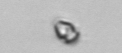
Label: Heterocapsa_rotundata